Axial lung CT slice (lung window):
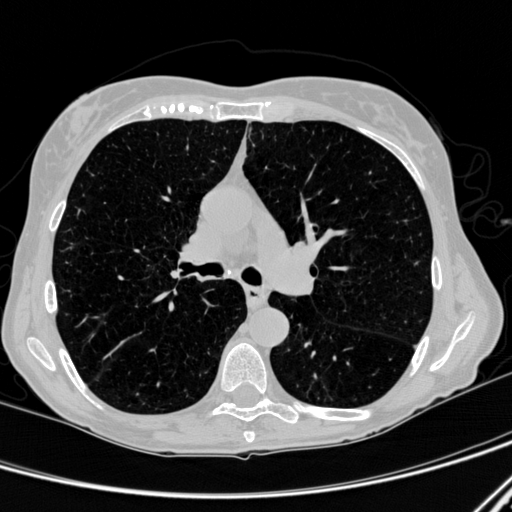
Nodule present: no